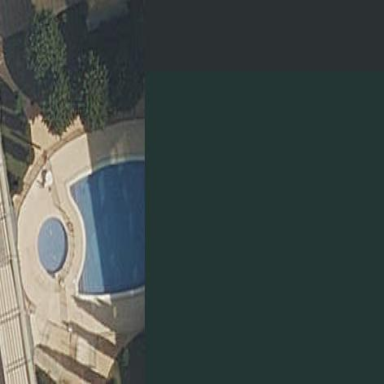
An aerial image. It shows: Swimming pool located in leisure land.